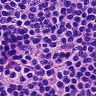
Metastatic tissue present: no